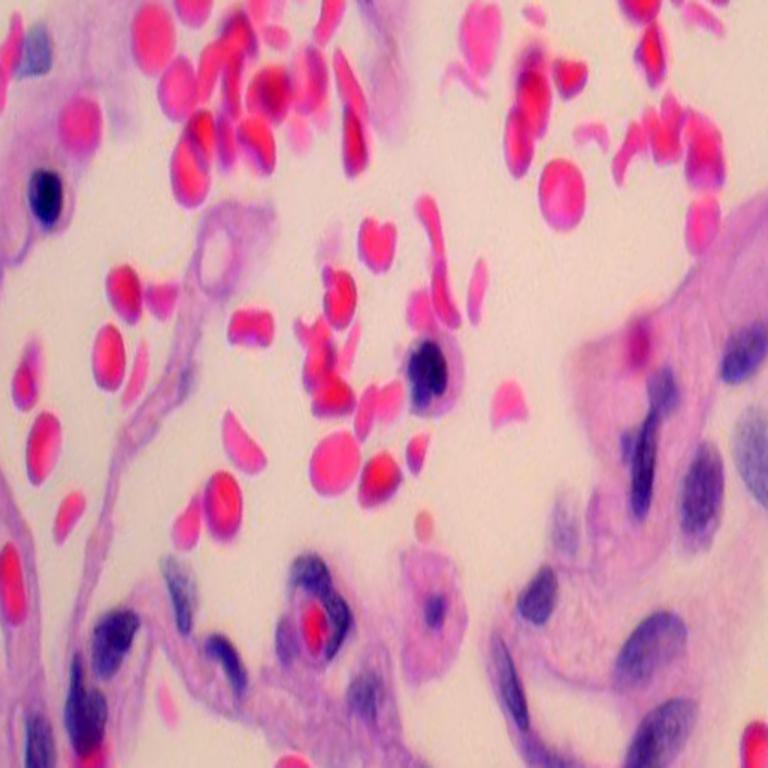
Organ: lung
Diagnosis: benign